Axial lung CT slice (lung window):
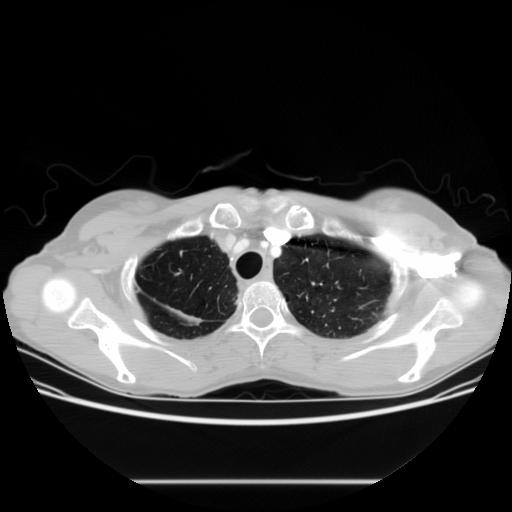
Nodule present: no